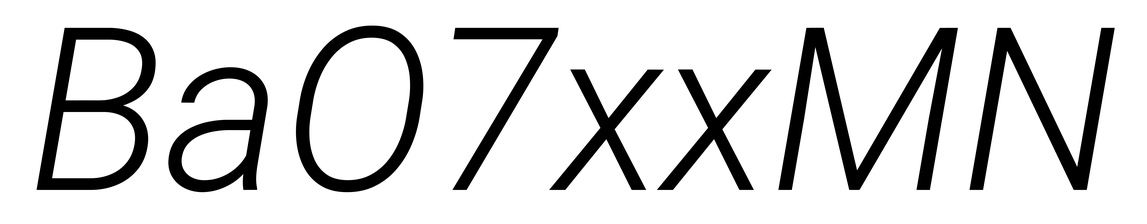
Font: Roboto-Italic_Light_Italic